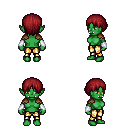
a pixel art fantasy rpg character, female body template, orc, green skin, leather shoulder armor, gold greaves, brunette plain hairstyle, white cloth bracers, four views (front, back, left, right), 2x2 character sprite sheet, small pixel art, hard edges, no anti-aliasing